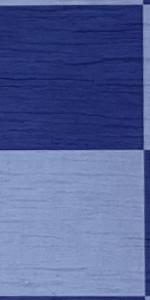
Label: Empty